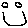
Label: smiley face